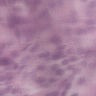
Metastatic tissue present: yes